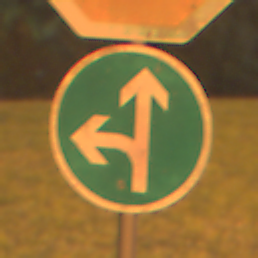
Verkehrszeichen: VorgeschriebeneFahrtrichtungGeradeausOderLinks
Zusatzzeichen oben: Stop
Umgebung: Outdoor, Suburban
Tageszeit: Night
Wetter: PartlyCloudy
Licht: Artificial
Jahreszeit: NotSpecified
Kontrast: HighContrast